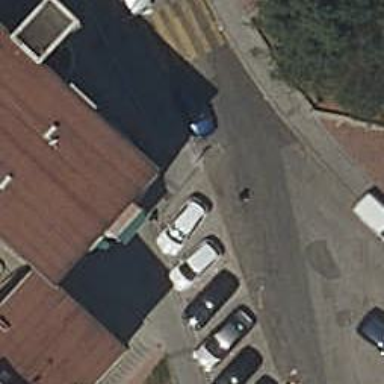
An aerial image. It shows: Sidewalk made of paving stones.